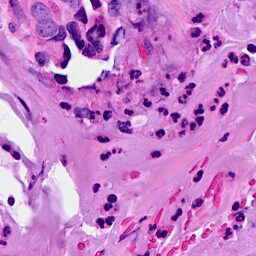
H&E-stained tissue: Breast